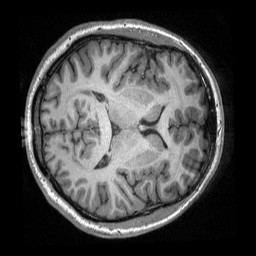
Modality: T1w
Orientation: axial
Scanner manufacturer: siemens
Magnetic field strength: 3 T
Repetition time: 2.3 s
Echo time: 0.00308 s